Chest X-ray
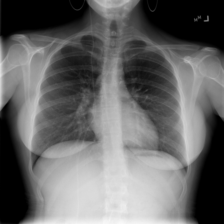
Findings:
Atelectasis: negative
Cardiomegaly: negative
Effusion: negative
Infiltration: negative
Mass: negative
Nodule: negative
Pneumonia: negative
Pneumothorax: negative
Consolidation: negative
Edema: negative
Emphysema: negative
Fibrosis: negative
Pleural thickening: negative
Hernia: negative